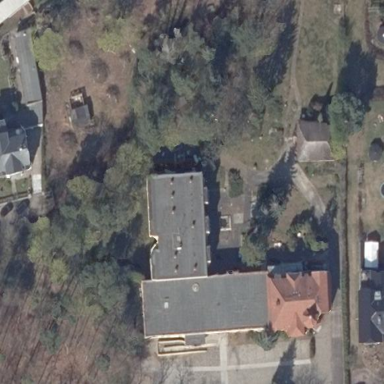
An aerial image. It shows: Building.